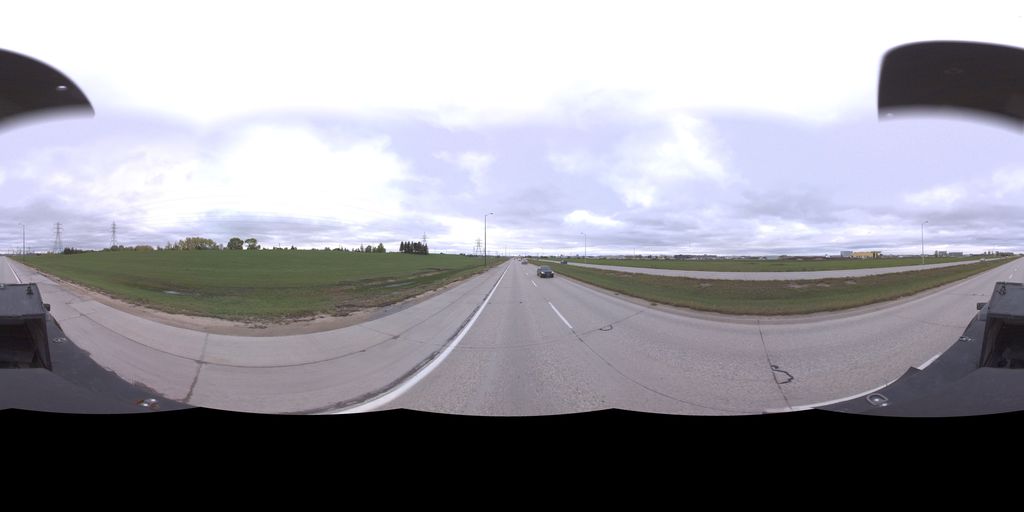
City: winnipeg